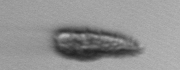
Label: Pseudochattonella_farcimen